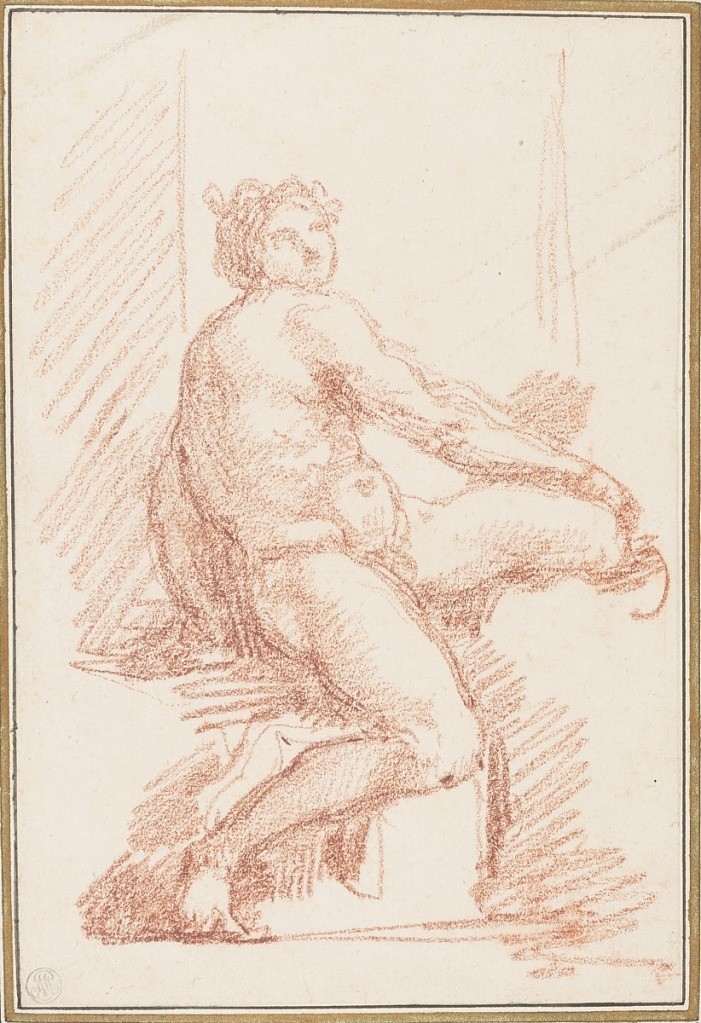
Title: Ignudo from Sistine Chapel ceiling
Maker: Jean-Robert Ango, French, active in Rome 1759 –1770, d. 1773
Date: ca. 1759–70
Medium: Red chalk on paper
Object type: Drawing
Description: Ignudo (nude figure) from the ceiling of the Sistine Chapel, painted by Michelangelo. Part of the Sacrifice of Noah group, located between the Sacfirice scene and The Great Flood.